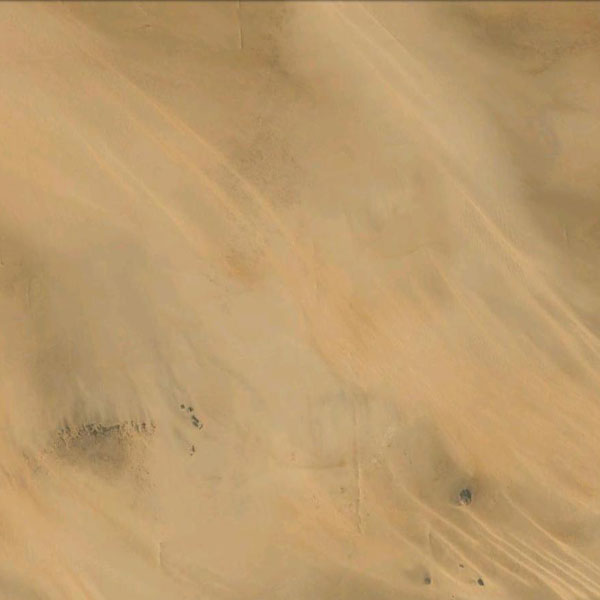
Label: Desert